Question: I have two problems handling my time variable in Gnu R!
Firstly, I cannot recode the time data (downloadable <URL> with or with without an error message like this:
> character string is not in a standard unambiguous format
I have then tried to covert my time data with:
'''
dates <- strptime(time, "%Y-%m-%j")
'''
which only gives me:
> NA
Secondly, the reason why I wanted (had) to convert my time data is that I want to plot it with and adjust my scale_x_continuous (as described <URL>.

This is the code I use:
'''
library(ggplot2)
library(scales)
library(reshape)
df <- read.csv(file="https://dl.dropboxusercontent.com/u/109495328/time.csv")
attach(df)
dates <- as.character(time)
population <- factor(Number_Humans)
ggplot(df, aes(x = dates, y = population)) + geom_line(aes(group=1), colour="#000099") + theme(axis.text.x=element_text(angle=90)) + xlab("Time in Years (A.D.)")
'''
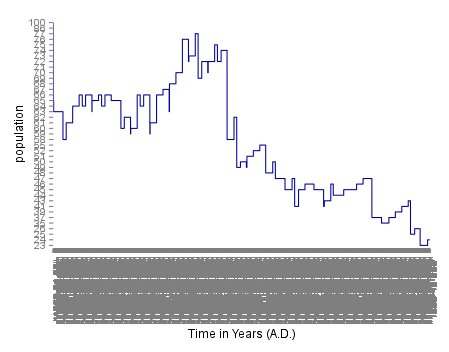
Answer: You need to remove the quotation marks in the date column, then you can convert it to date format:
'''
df <- read.csv(file="https://dl.dropboxusercontent.com/u/109495328/time.csv")
df$time <- gsub('"', "", as.character(df$time), fixed=TRUE)
df$time <- as.Date(df$time, "%Y-%m-%j")
ggplot(df, aes(x = time, y = Number_Humans)) +
geom_line(colour="#000099") +
theme(axis.text.x=element_text(angle=90)) +
xlab("Time in Years (A.D.)")
'''